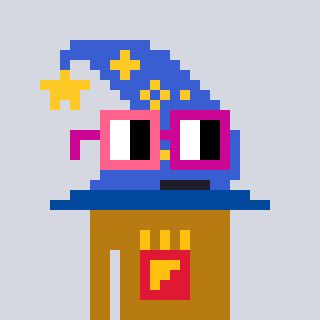
a pixel art character with square pink and red glasses, a wizard hat-shaped head and a gold-colored body on a cool background